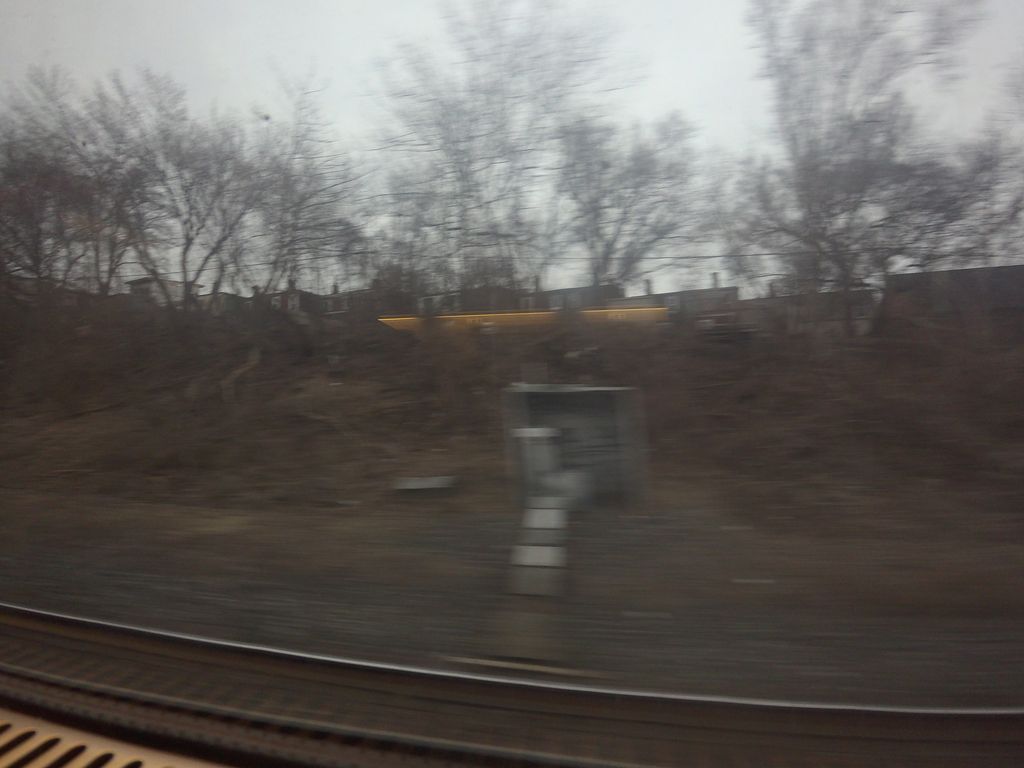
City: toronto